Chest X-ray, AP view. Patient: 23 years old, sex M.
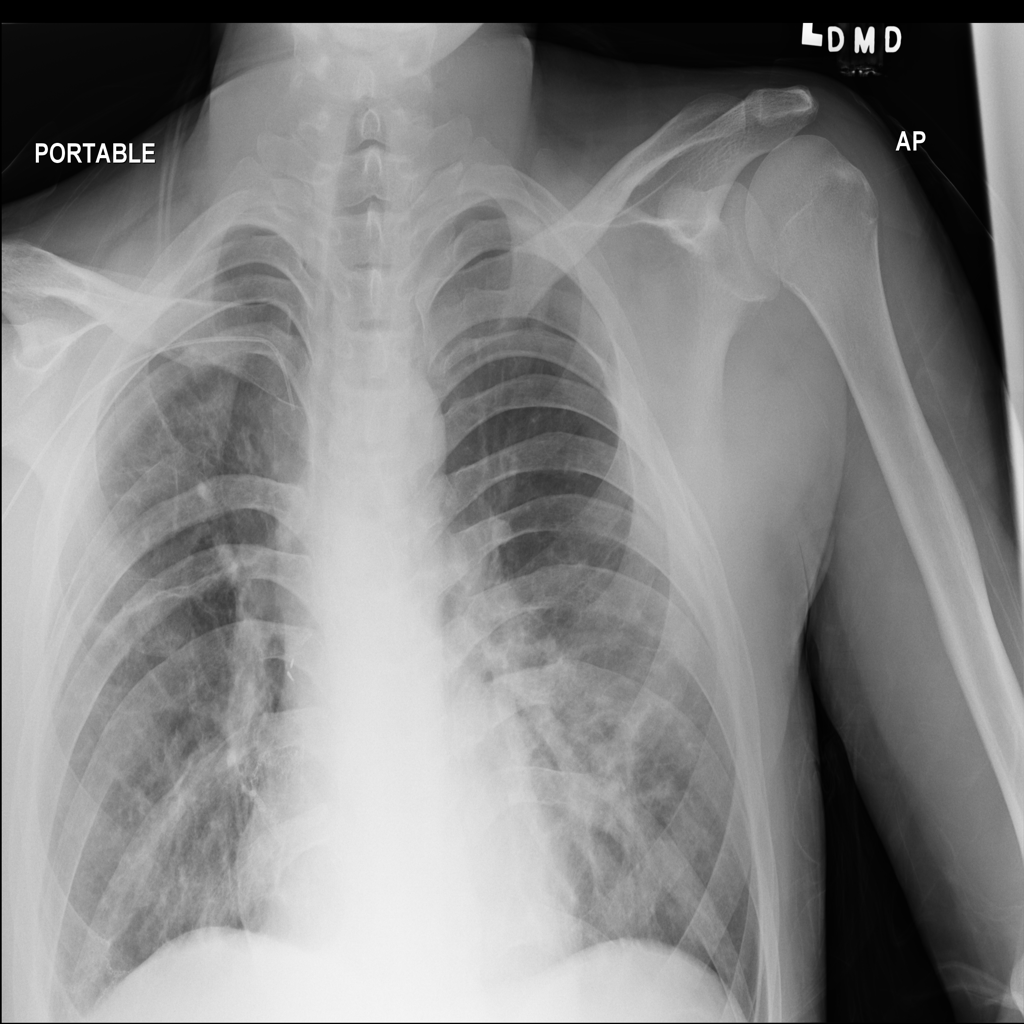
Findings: Fibrosis